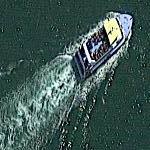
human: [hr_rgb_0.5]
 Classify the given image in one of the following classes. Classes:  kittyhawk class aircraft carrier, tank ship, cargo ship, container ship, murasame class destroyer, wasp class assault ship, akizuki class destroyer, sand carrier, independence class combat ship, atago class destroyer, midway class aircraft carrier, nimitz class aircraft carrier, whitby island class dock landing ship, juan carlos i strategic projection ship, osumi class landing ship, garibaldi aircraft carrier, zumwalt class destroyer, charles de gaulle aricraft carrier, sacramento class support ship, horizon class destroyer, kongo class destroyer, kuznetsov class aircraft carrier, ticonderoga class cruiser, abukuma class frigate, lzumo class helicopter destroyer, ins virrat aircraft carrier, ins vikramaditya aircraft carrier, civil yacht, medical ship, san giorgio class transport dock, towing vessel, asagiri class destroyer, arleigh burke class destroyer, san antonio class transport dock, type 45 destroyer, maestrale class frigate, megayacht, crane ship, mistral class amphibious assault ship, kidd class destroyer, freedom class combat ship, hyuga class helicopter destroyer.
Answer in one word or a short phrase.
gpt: Civil yacht